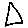
Label: triangle